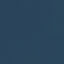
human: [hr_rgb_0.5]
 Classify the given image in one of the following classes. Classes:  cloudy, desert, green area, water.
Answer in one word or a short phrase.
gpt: water